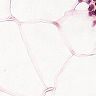
Metastatic tissue present: no